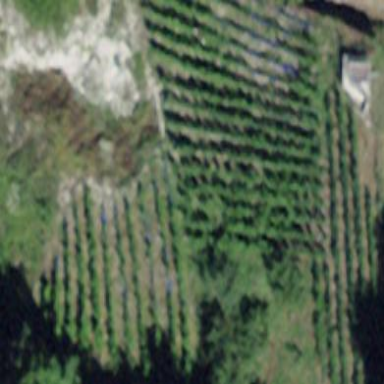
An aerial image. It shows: Vineyard with grape crops.